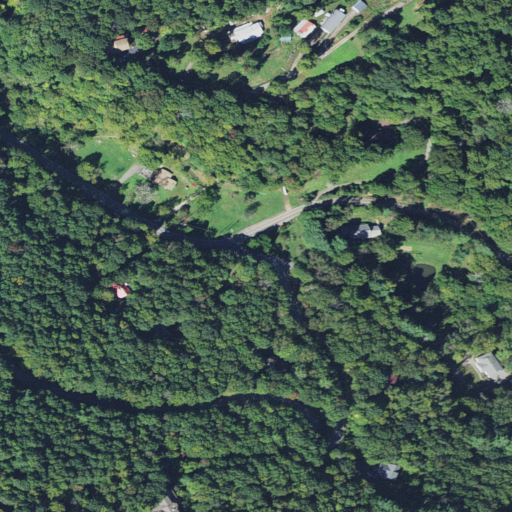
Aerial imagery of mountain in North Carolina named Baldwin Gap containing deciduous forest, open development, mixed forest, and low intensity development